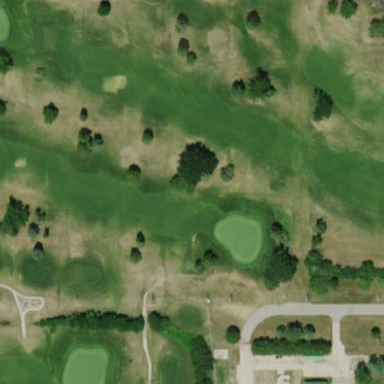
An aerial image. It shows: Golf tee on grassy land.